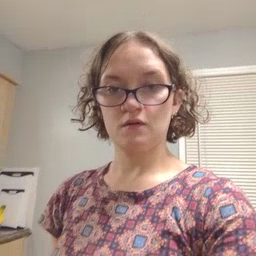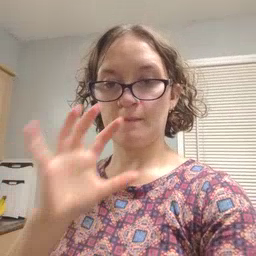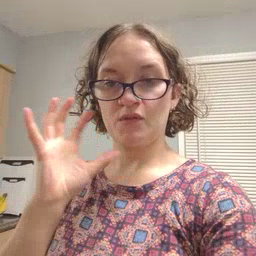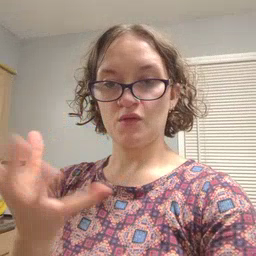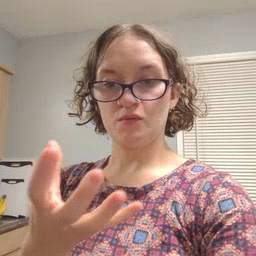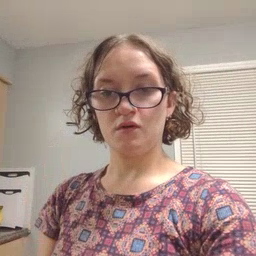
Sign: balloon